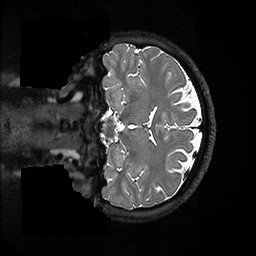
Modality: T2w
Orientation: coronal
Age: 30
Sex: female
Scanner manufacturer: ge
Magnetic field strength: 3 T
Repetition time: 3.202 s
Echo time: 0.0588 s